Question: I have seven arrays of images in seven sections of 'UITableView' coming from webservice.The array images count may be 1 or 2 or 3 but maximum count is 6.In each section i have 2 rows with 3 images of array at each row.
I named three imageviews as LeftImageview,middleImageview and rightImgaeview.
i am sending the image to Looksfullimage viewcontroller.But while using 'didSelectRowAtIndexPath:' delegate method i am getting section selected but not getting the index value of image.can anyone suggest how to get both index value of image with respect to section.
I also tried to get tag value of image and applying button on three images with leftImagepressed action.I tried to find section of tableview by keeping imagetagvalue of type int to some no at 'cellforRowAtIndexPath:' delegate method but i am not getting section correctly.I have imageview at looks full image view controller named photo image view.My need is when i click any image in a section of my view that particular image should be showed at looks full image view controller's photo image view.I am placing screeshot of my tableview.
can anyone suggest.....
Thanks in advance.
'''
- (UITableViewCell *)tableView:(UITableView *)tableView cellForRowAtIndexPath:(NSIndexPath *)indexPath
{
static NSString *MyIdentifier= @"MyIdentifier";
LooksCustomCell* cell= (LooksCustomCell *)[myTableView dequeueReusableCellWithIdentifier:MyIdentifier];
if(cell==nil)
{
[[NSBundle mainBundle] loadNibNamed:@"LooksCustomCell" owner:self options:nil];
cell=self.looksCustomCell;
}
cell.selectionStyle=UITableViewCellSelectionStyleNone;
if(indexPath.section==0)
{
self.imageTagValue=1;
NSLog(@"the tag value at section 0 is:%d",self.imageTagValue);
if ([self.looksTodayDataArray count]>0)
{
if ([self.looksTodayDataArray count]>indexPath.row*3)
{
LooksObject *looksObjectRef1 = [self.looksTodayDataArray objectAtIndex:indexPath.row*3];
[cell.leftImageView setImageWithURL:[NSURL URLWithString:looksObjectRef1.looksThumbImage] placeholderImage:[UIImage imageNamed:@"FashTag_no_image.png"]];
cell.leftImageButton.tag=indexPath.row*3;
}
//[cell.leftImageView setImageWithURL:[NSURL URLWithString:looksObjectRef1.looksThumbImage]];
// [cell.leftImageView setContentMode:UIViewContentModeScaleAspectFit];
if ([self.looksTodayDataArray count]>(indexPath.row*3)+1)
{
LooksObject *looksObjectRef2 = [self.looksTodayDataArray objectAtIndex:(indexPath.row*3)+1];
[cell.middleImageView setImageWithURL:[NSURL URLWithString:looksObjectRef2.looksThumbImage] placeholderImage:[UIImage imageNamed:@"FashTag_no_image.png"]];
cell.middleImageButton.tag=(indexPath.row*3)+1;
}
// [cell.middleImageView setImageWithURL:[NSURL URLWithString:looksObjectRef2.looksThumbImage]];
// [cell.middleImageView setContentMode:UIViewContentModeScaleAspectFit];
if ([self.looksTodayDataArray count]>(indexPath.row*3)+2)
{
LooksObject *looksObjectRef3 = [self.looksTodayDataArray objectAtIndex:(indexPath.row*3)+2];
[cell.rightImageView setImageWithURL:[NSURL URLWithString:looksObjectRef3.looksThumbImage] placeholderImage:[UIImage imageNamed:@"FashTag_no_image.png"]];
cell.rightImageButton.tag=(indexPath.row*3)+2;
}
//[cell.rightImageView setImageWithURL:[NSURL URLWithString:looksObjectRef3.looksThumbImage]];
// [cell.rightImageView setContentMode:UIViewContentModeScaleAspectFit];
}
}
if(indexPath.section==1)
{
self.imageTagValue=2;
if ([self.looksYesterdayDataArray count]>0)
{
if ([self.looksYesterdayDataArray count]>indexPath.row*3)
{
LooksObject *looksObjectRef1 = [self.looksYesterdayDataArray objectAtIndex:indexPath.row*3];
[cell.leftImageView setImageWithURL:[NSURL URLWithString:looksObjectRef1.looksThumbImage] placeholderImage:[UIImage imageNamed:@"FashTag_no_image.png"]];
cell.leftImageButton.tag=indexPath.row*3;
}
//[cell.leftImageView setImageWithURL:[NSURL URLWithString:looksObjectRef1.looksThumbImage]];
// [cell.leftImageView setContentMode:UIViewContentModeScaleAspectFit];
if ([self.looksYesterdayDataArray count]>(indexPath.row*3)+1)
{
LooksObject *looksObjectRef2 = [self.looksYesterdayDataArray objectAtIndex:(indexPath.row*3)+1];
[cell.middleImageView setImageWithURL:[NSURL URLWithString:looksObjectRef2.looksThumbImage] placeholderImage:[UIImage imageNamed:@"FashTag_no_image.png"]];
cell.middleImageButton.tag=(indexPath.row*3)+1;
}
//[cell.middleImageView setImageWithURL:[NSURL URLWithString:looksObjectRef2.looksThumbImage]];
// [cell.middleImageView setContentMode:UIViewContentModeScaleAspectFit];
if ([self.looksYesterdayDataArray count]>(indexPath.row*3)+2)
{
LooksObject *looksObjectRef3 = [self.looksYesterdayDataArray objectAtIndex:(indexPath.row*3)+2];
[cell.rightImageView setImageWithURL:[NSURL URLWithString:looksObjectRef3.looksThumbImage] placeholderImage:[UIImage imageNamed:@"FashTag_no_image.png"]];
cell.rightImageButton.tag=(indexPath.row*3)+2;
}
//[cell.rightImageView setImageWithURL:[NSURL URLWithString:looksObjectRef3.looksThumbImage]];
// [cell.rightImageView setContentMode:UIViewContentModeScaleAspectFit];
}
}
if(indexPath.section==2)
{
self.imageTagValue=3;
if ([self.day5DataArray count]>0)
{
if ([self.day5DataArray count]>indexPath.row*3)
{
LooksObject *looksObjectRef1 = [self.day5DataArray objectAtIndex:indexPath.row*3];
[cell.leftImageView setImageWithURL:[NSURL URLWithString:looksObjectRef1.looksThumbImage] placeholderImage:[UIImage imageNamed:@"FashTag_no_image.png"]];
cell.leftImageButton.tag=indexPath.row*3;
}
//[cell.leftImageView setImageWithURL:[NSURL URLWithString:looksObjectRef1.looksThumbImage]];
// [cell.leftImageView setContentMode:UIViewContentModeScaleAspectFit];
if ([self.day5DataArray count]>(indexPath.row*3)+1)
{
LooksObject *looksObjectRef2 = [self.day5DataArray objectAtIndex:(indexPath.row*3)+1];
[cell.middleImageView setImageWithURL:[NSURL URLWithString:looksObjectRef2.looksThumbImage] placeholderImage:[UIImage imageNamed:@"FashTag_no_image.png"]];
cell.middleImageButton.tag=(indexPath.row*3)+1;
}
//[cell.middleImageView setImageWithURL:[NSURL URLWithString:looksObjectRef2.looksThumbImage]];
// [cell.middleImageView setContentMode:UIViewContentModeScaleAspectFit];
if ([self.day5DataArray count]>(indexPath.row*3)+2)
{
LooksObject *looksObjectRef3 = [self.day5DataArray objectAtIndex:(indexPath.row*3)+2];
[cell.rightImageView setImageWithURL:[NSURL URLWithString:looksObjectRef3.looksThumbImage] placeholderImage:[UIImage imageNamed:@"FashTag_no_image.png"]];
cell.rightImageButton.tag=(indexPath.row*3)+2;
}
//[cell.rightImageView setImageWithURL:[NSURL URLWithString:looksObjectRef3.looksThumbImage]];
// [cell.rightImageView setContentMode:UIViewContentModeScaleAspectFit];
}
}
if(indexPath.section==3)
{
self.imageTagValue=4;
if ([self.day4DataArray count]>0)
{
if ([self.day4DataArray count]>indexPath.row*3)
{
LooksObject *looksObjectRef1 = [self.day4DataArray objectAtIndex:indexPath.row*3];
[cell.leftImageView setImageWithURL:[NSURL URLWithString:looksObjectRef1.looksThumbImage] placeholderImage:[UIImage imageNamed:@"FashTag_no_image.png"]];
cell.leftImageButton.tag=indexPath.row*3;
}
// [cell.leftImageView setImageWithURL:[NSURL URLWithString:looksObjectRef1.looksThumbImage]];
// [cell.leftImageView setContentMode:UIViewContentModeScaleAspectFit];
if ([self.day4DataArray count]>(indexPath.row*3)+1)
{
LooksObject *looksObjectRef2 = [self.day4DataArray objectAtIndex:(indexPath.row*3)+1];
[cell.middleImageView setImageWithURL:[NSURL URLWithString:looksObjectRef2.looksThumbImage] placeholderImage:[UIImage imageNamed:@"FashTag_no_image.png"]];
cell.middleImageButton.tag=(indexPath.row*3)+1;
}
//[cell.middleImageView setImageWithURL:[NSURL URLWithString:looksObjectRef2.looksThumbImage]];
// [cell.middleImageView setContentMode:UIViewContentModeScaleAspectFit];
if ([self.day4DataArray count]>(indexPath.row*3)+2)
{
LooksObject *looksObjectRef3 = [self.day4DataArray objectAtIndex:(indexPath.row*3)+2];
[cell.rightImageView setImageWithURL:[NSURL URLWithString:looksObjectRef3.looksThumbImage] placeholderImage:[UIImage imageNamed:@"FashTag_no_image.png"]];
cell.rightImageButton.tag=(indexPath.row*3)+2;
}
//[cell.rightImageView setImageWithURL:[NSURL URLWithString:looksObjectRef3.looksThumbImage]];
// [cell.rightImageView setContentMode:UIViewContentModeScaleAspectFit];
}
}
if(indexPath.section==4)
{
self.imageTagValue=5;
if ([self.day3DataArray count]>0)
{
//[cell.image1 setImageWithURL:[NSURL URLWithString:tempBud.bigImageUrl] placeholderImage:[UIImage imageNamed:@"IBudDummyPic.png"]];
if ([self.day3DataArray count]>indexPath.row*3)
{
LooksObject *looksObjectRef1 = [self.day3DataArray objectAtIndex:indexPath.row*3];
[cell.leftImageView setImageWithURL:[NSURL URLWithString:looksObjectRef1.looksThumbImage] placeholderImage:[UIImage imageNamed:@"FashTag_no_image.png"]];
cell.leftImageButton.tag=indexPath.row*3;
self.imageTagValue=5;
}
if ([self.day3DataArray count]>(indexPath.row*3)+1)
{
LooksObject *looksObjectRef2 = [self.day3DataArray objectAtIndex:(indexPath.row*3)+1];
[cell.middleImageView setImageWithURL:[NSURL URLWithString:looksObjectRef2.looksThumbImage] placeholderImage:[UIImage imageNamed:@"FashTag_no_image.png"]];
cell.middleImageButton.tag=(indexPath.row*3)+1;
}
//[cell.middleImageView setImageWithURL:[NSURL URLWithString:looksObjectRef2.looksThumbImage]];
// [cell.middleImageView setContentMode:UIViewContentModeScaleAspectFit];
if ([self.day3DataArray count]>(indexPath.row*3)+2)
{
LooksObject *looksObjectRef3 = [self.day3DataArray objectAtIndex:(indexPath.row*3)+2];
[cell.rightImageView setImageWithURL:[NSURL URLWithString:looksObjectRef3.looksThumbImage] placeholderImage:[UIImage imageNamed:@"FashTag_no_image.png"]];
cell.rightImageButton.tag=(indexPath.row*3)+2;
}
//[cell.rightImageView setImageWithURL:[NSURL URLWithString:looksObjectRef3.looksThumbImage]];
// [cell.rightImageView setContentMode:UIViewContentModeScaleAspectFit];
}
}
if(indexPath.section==5)
{
self.imageTagValue=6;
if ([self.day2DataArray count]>0)
{
if ([self.day2DataArray count]>indexPath.row*3)
{
LooksObject *looksObjectRef1 = [self.day2DataArray objectAtIndex:indexPath.row*3];
[cell.leftImageView setImageWithURL:[NSURL URLWithString:looksObjectRef1.looksThumbImage] placeholderImage:[UIImage imageNamed:@"FashTag_no_image.png"]];
cell.leftImageButton.tag=indexPath.row*3;
}
//[cell.leftImageView setImageWithURL:[NSURL URLWithString:looksObjectRef1.looksThumbImage]];
// [cell.leftImageView setContentMode:UIViewContentModeScaleAspectFit];
if ([self.day2DataArray count]>(indexPath.row*3)+1)
{
LooksObject *looksObjectRef2 = [self.day2DataArray objectAtIndex:(indexPath.row*3)+1];
[cell.middleImageView setImageWithURL:[NSURL URLWithString:looksObjectRef2.looksThumbImage] placeholderImage:[UIImage imageNamed:@"FashTag_no_image.png"]];
cell.middleImageButton.tag=(indexPath.row*3)+1;
}
//[cell.middleImageView setImageWithURL:[NSURL URLWithString:looksObjectRef2.looksThumbImage]];
// [cell.middleImageView setContentMode:UIViewContentModeScaleAspectFit];
if ([self.day2DataArray count]>(indexPath.row*3)+2)
{
LooksObject *looksObjectRef3 = [self.day2DataArray objectAtIndex:(indexPath.row*3)+2];
[cell.rightImageView setImageWithURL:[NSURL URLWithString:looksObjectRef3.looksThumbImage] placeholderImage:[UIImage imageNamed:@"FashTag_no_image.png"]];
cell.rightImageButton.tag=(indexPath.row*3)+2;
}
//[cell.rightImageView setImageWithURL:[NSURL URLWithString:looksObjectRef3.looksThumbImage]];
// [cell.rightImageView setContentMode:UIViewContentModeScaleAspectFit];
}
}
if(indexPath.section==6)
{
self.imageTagValue=7;
if ([self.day1DataArray count]>0)
{
if ([self.day1DataArray count]>indexPath.row*3)
{
LooksObject *looksObjectRef1 = [self.day1DataArray objectAtIndex:indexPath.row*3];
[cell.leftImageView setImageWithURL:[NSURL URLWithString:looksObjectRef1.looksThumbImage] placeholderImage:[UIImage imageNamed:@"FashTag_no_image.png"]];
cell.leftImageButton.tag=indexPath.row*3;
}
//[cell.leftImageView setImageWithURL:[NSURL URLWithString:looksObjectRef1.looksThumbImage]];
// [cell.leftImageView setContentMode:UIViewContentModeScaleAspectFit];
if ([self.day1DataArray count]>(indexPath.row*3)+1)
{
LooksObject *looksObjectRef2 = [self.day1DataArray objectAtIndex:(indexPath.row*3)+1];
[cell.middleImageView setImageWithURL:[NSURL URLWithString:looksObjectRef2.looksThumbImage] placeholderImage:[UIImage imageNamed:@"FashTag_no_image.png"]];
cell.middleImageButton.tag=(indexPath.row*3)+1;
}
//[cell.middleImageView setImageWithURL:[NSURL URLWithString:looksObjectRef2.looksThumbImage]];
// [cell.middleImageView setContentMode:UIViewContentModeScaleAspectFit];
if ([self.day1DataArray count]>(indexPath.row*3)+2)
{
LooksObject *looksObjectRef3 = [self.day1DataArray objectAtIndex:(indexPath.row*3)+2];
[cell.rightImageView setImageWithURL:[NSURL URLWithString:looksObjectRef3.looksThumbImage] placeholderImage:[UIImage imageNamed:@"FashTag_no_image.png"]];
cell.rightImageButton.tag=(indexPath.row*3)+2;
}
//[cell.rightImageView setImageWithURL:[NSURL URLWithString:looksObjectRef3.looksThumbImage]];
// [cell.rightImageView setContentMode:UIViewContentModeScaleAspectFit];
}
}
return cell;
}
-(void)tableView:(UITableView *) tableView didSelectRowAtIndexPath: (NSIndexPath *) indexPath
{
LooksFullImageViewController *looksFullImageVC=[[LooksFullImageViewController alloc]initWithNibName:@"LooksFullImageViewController" bundle:nil];
if(indexPath.section==0)
{
looksFullImageVC.array=self.looksTodayDataArray;
}
else if(indexPath.section==1)
{
looksFullImageVC.array=self.looksYesterdayDataArray;
}
else if(indexPath.section==2)
{
looksFullImageVC.array=self.day5DataArray;
}
else if(indexPath.section==3)
{
looksFullImageVC.array=self.day4DataArray;
}
else if(indexPath.section==4)
{
looksFullImageVC.array=self.day3DataArray;
}
else if(indexPath.section==5)
{
looksFullImageVC.array=self.day2DataArray;
}
else if(indexPath.section==6)
{
looksFullImageVC.array=self.day1DataArray;
}
[self.navigationController pushViewController:looksFullImageVC animated:YES];
}
-(IBAction)leftImageButtonPressed:(id)sender
{
LooksFullImageViewController *looksFullImageVC=[[LooksFullImageViewController alloc]initWithNibName:@"LooksFullImageViewController" bundle:nil];
if(self.imageTagValue==1)
{
looksFullImageVC.array=self.looksTodayDataArray;
looksFullImageVC.tagValue=[sender tag];
}
if(self.imageTagValue==2)
{
looksFullImageVC.array=self.looksYesterdayDataArray;
looksFullImageVC.tagValue=[sender tag];
}
if(self.imageTagValue==3)
{
looksFullImageVC.array=self.day5DataArray;
looksFullImageVC.tagValue=[sender tag];
}
if(self.imageTagValue==4)
{
looksFullImageVC.array=self.day4DataArray;
looksFullImageVC.tagValue=[sender tag];
}
if(self.imageTagValue==5)
{
looksFullImageVC.array=self.day3DataArray;
looksFullImageVC.tagValue=[sender tag];
}
if(self.imageTagValue==6)
{
looksFullImageVC.array=self.day2DataArray;
looksFullImageVC.tagValue=[sender tag];
}
if(self.imageTagValue==7)
{
looksFullImageVC.array=self.day1DataArray;
looksFullImageVC.tagValue=[sender tag];
}
//looksFullImageVC.tagValue=indexPath.row;
//fullimage.scrollValue=2;
[self.navigationController pushViewController:looksFullImageVC animated:YES];
}
'''
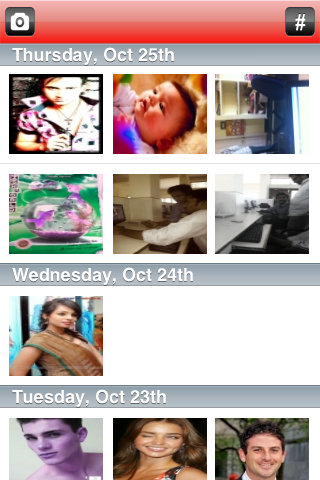
Answer: I changed the table view to scroll view.And applying tag to each button of image.It works fine now......